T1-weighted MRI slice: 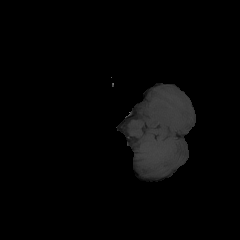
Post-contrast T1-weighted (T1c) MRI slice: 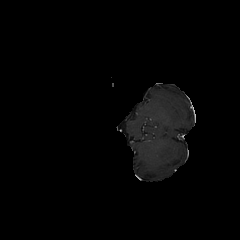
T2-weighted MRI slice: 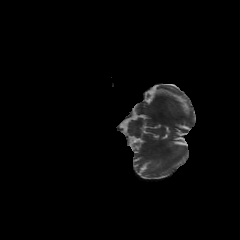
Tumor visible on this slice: no